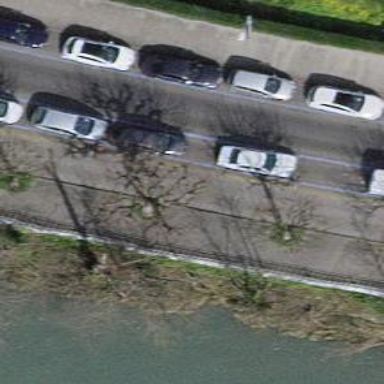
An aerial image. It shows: Avenue lined with trees.